Question: <URL>
In this tutorial, we can get data via GET method directly from browser, as in image below:

Here is:
'''
[OperationContract]
[WebGet(UriTemplate = "/{year}")]
IssuesData GetIssuesByYear(string year);
'''
I have similar method in my project:
'''
[ServiceContract]
public interface IRegistrationService
{
[OperationContract]
[WebGet(UriTemplate = "/GetUser/{number}")]
Users GetUsers(string number);
}
'''
But when I type in browser
> localhost:26451/RegistrationService.svc/GetUser/1
There is nothing.. It didn't invoke method (checking with debugger). On the other side, example from msdn works nice, and the method is invoked.
What is wrong?
I bet there is some case in web.config file. This is my webconfig:
'''
<configuration>
<configSections>
<!-- For more information on Entity Framework configuration, visit http://go.microsoft.com/fwlink/?LinkID=237468 -->
<section name="entityFramework" type="System.Data.Entity.Internal.ConfigFile.EntityFrameworkSection, EntityFramework, Version=5.0.0.0, Culture=neutral, PublicKeyToken=b77a5c561934e089" requirePermission="false" />
</configSections>
<appSettings>
<add key="aspnet:UseTaskFriendlySynchronizationContext" value="true" />
</appSettings>
<system.web>
<compilation debug="true" targetFramework="4.5"><assemblies><add assembly="System.Data.Entity, Version=4.0.0.0, Culture=neutral, PublicKeyToken=b77a5c561934e089" /></assemblies></compilation>
<httpRuntime targetFramework="4.5" />
</system.web>
<system.serviceModel>
<behaviors>
<serviceBehaviors>
<behavior>
<!-- To avoid disclosing metadata information, set the values below to false before deployment -->
<serviceMetadata httpGetEnabled="true" httpsGetEnabled="true" />
<!-- To receive exception details in faults for debugging purposes, set the value below to true. Set to false before deployment to avoid disclosing exception information -->
<serviceDebug includeExceptionDetailInFaults="false" />
</behavior>
</serviceBehaviors>
</behaviors>
<protocolMapping>
<add binding="basicHttpsBinding" scheme="https" />
</protocolMapping>
<serviceHostingEnvironment aspNetCompatibilityEnabled="true" multipleSiteBindingsEnabled="true" />
</system.serviceModel>
<system.webServer>
<modules runAllManagedModulesForAllRequests="true" />
<!--
To browse web app root directory during debugging, set the value below to true.
Set to false before deployment to avoid disclosing web app folder information.
-->
<directoryBrowse enabled="true" />
</system.webServer>
<entityFramework>
<defaultConnectionFactory type="System.Data.Entity.Infrastructure.SqlConnectionFactory, EntityFramework" />
</entityFramework>
</configuration>
'''
and web.config from msdn example:
'''
<?xml version="1.0"?>
<configuration>
<configSections>
<sectionGroup name="system.web.extensions" type="System.Web.Configuration.SystemWebExtensionsSectionGroup, System.Web.Extensions, Version=3.5.0.0, Culture=neutral, PublicKeyToken=31BF3856AD364E35">
<sectionGroup name="scripting" type="System.Web.Configuration.ScriptingSectionGroup, System.Web.Extensions, Version=3.5.0.0, Culture=neutral, PublicKeyToken=31BF3856AD364E35">
<section name="scriptResourceHandler" type="System.Web.Configuration.ScriptingScriptResourceHandlerSection, System.Web.Extensions, Version=3.5.0.0, Culture=neutral, PublicKeyToken=31BF3856AD364E35" requirePermission="false" allowDefinition="MachineToApplication"/>
<sectionGroup name="webServices" type="System.Web.Configuration.ScriptingWebServicesSectionGroup, System.Web.Extensions, Version=3.5.0.0, Culture=neutral, PublicKeyToken=31BF3856AD364E35">
<section name="jsonSerialization" type="System.Web.Configuration.ScriptingJsonSerializationSection, System.Web.Extensions, Version=3.5.0.0, Culture=neutral, PublicKeyToken=31BF3856AD364E35" requirePermission="false" allowDefinition="Everywhere"/>
<section name="profileService" type="System.Web.Configuration.ScriptingProfileServiceSection, System.Web.Extensions, Version=3.5.0.0, Culture=neutral, PublicKeyToken=31BF3856AD364E35" requirePermission="false" allowDefinition="MachineToApplication"/>
<section name="authenticationService" type="System.Web.Configuration.ScriptingAuthenticationServiceSection, System.Web.Extensions, Version=3.5.0.0, Culture=neutral, PublicKeyToken=31BF3856AD364E35" requirePermission="false" allowDefinition="MachineToApplication"/>
<section name="roleService" type="System.Web.Configuration.ScriptingRoleServiceSection, System.Web.Extensions, Version=3.5.0.0, Culture=neutral, PublicKeyToken=31BF3856AD364E35" requirePermission="false" allowDefinition="MachineToApplication"/>
</sectionGroup>
</sectionGroup>
</sectionGroup>
</configSections>
<appSettings/>
<connectionStrings/>
<system.web>
<!--
Set compilation debug="true" to insert debugging
symbols into the compiled page. Because this
affects performance, set this value to true only
during development.
-->
<compilation debug="true">
<assemblies>
<add assembly="System.Core, Version=3.5.0.0, Culture=neutral, PublicKeyToken=B77A5C561934E089"/>
<add assembly="System.Data.DataSetExtensions, Version=3.5.0.0, Culture=neutral, PublicKeyToken=B77A5C561934E089"/>
<add assembly="System.Web.Extensions, Version=3.5.0.0, Culture=neutral, PublicKeyToken=31BF3856AD364E35"/>
<add assembly="System.Xml.Linq, Version=3.5.0.0, Culture=neutral, PublicKeyToken=B77A5C561934E089"/>
</assemblies>
</compilation>
<!--
The <authentication> section enables configuration
of the security authentication mode used by
ASP.NET to identify an incoming user.
-->
<authentication mode="Windows"/>
<!--
The <customErrors> section enables configuration
of what to do if/when an unhandled error occurs
during the execution of a request. Specifically,
it enables developers to configure html error pages
to be displayed in place of a error stack trace.
<customErrors mode="RemoteOnly" defaultRedirect="GenericErrorPage.htm">
<error statusCode="403" redirect="NoAccess.htm" />
<error statusCode="404" redirect="FileNotFound.htm" />
</customErrors>
-->
<pages>
<controls>
<add tagPrefix="asp" namespace="System.Web.UI" assembly="System.Web.Extensions, Version=3.5.0.0, Culture=neutral, PublicKeyToken=31BF3856AD364E35"/>
<add tagPrefix="asp" namespace="System.Web.UI.WebControls" assembly="System.Web.Extensions, Version=3.5.0.0, Culture=neutral, PublicKeyToken=31BF3856AD364E35"/>
</controls>
</pages>
<httpHandlers>
<remove verb="*" path="*.asmx"/>
<add verb="*" path="*.asmx" validate="false" type="System.Web.Script.Services.ScriptHandlerFactory, System.Web.Extensions, Version=3.5.0.0, Culture=neutral, PublicKeyToken=31BF3856AD364E35"/>
<add verb="*" path="*_AppService.axd" validate="false" type="System.Web.Script.Services.ScriptHandlerFactory, System.Web.Extensions, Version=3.5.0.0, Culture=neutral, PublicKeyToken=31BF3856AD364E35"/>
<add verb="GET,HEAD" path="ScriptResource.axd" type="System.Web.Handlers.ScriptResourceHandler, System.Web.Extensions, Version=3.5.0.0, Culture=neutral, PublicKeyToken=31BF3856AD364E35" validate="false"/>
</httpHandlers>
<httpModules>
<add name="ScriptModule" type="System.Web.Handlers.ScriptModule, System.Web.Extensions, Version=3.5.0.0, Culture=neutral, PublicKeyToken=31BF3856AD364E35"/>
</httpModules>
</system.web>
<system.codedom>
<compilers>
<compiler language="c#;cs;csharp" extension=".cs" warningLevel="4" type="Microsoft.CSharp.CSharpCodeProvider, System, Version=2.0.0.0, Culture=neutral, PublicKeyToken=b77a5c561934e089">
<providerOption name="CompilerVersion" value="v3.5"/>
<providerOption name="WarnAsError" value="false"/>
</compiler>
</compilers>
</system.codedom>
<!--
The system.webServer section is required for running ASP.NET AJAX under Internet
Information Services 7.0. It is not necessary for previous version of IIS.
-->
<system.webServer>
<validation validateIntegratedModeConfiguration="false"/>
<modules>
<remove name="ScriptModule"/>
<add name="ScriptModule" preCondition="managedHandler" type="System.Web.Handlers.ScriptModule, System.Web.Extensions, Version=3.5.0.0, Culture=neutral, PublicKeyToken=31BF3856AD364E35"/>
</modules>
<handlers>
<remove name="WebServiceHandlerFactory-Integrated"/>
<remove name="ScriptHandlerFactory"/>
<remove name="ScriptHandlerFactoryAppServices"/>
<remove name="ScriptResource"/>
<add name="ScriptHandlerFactory" verb="*" path="*.asmx" preCondition="integratedMode" type="System.Web.Script.Services.ScriptHandlerFactory, System.Web.Extensions, Version=3.5.0.0, Culture=neutral, PublicKeyToken=31BF3856AD364E35"/>
<add name="ScriptHandlerFactoryAppServices" verb="*" path="*_AppService.axd" preCondition="integratedMode" type="System.Web.Script.Services.ScriptHandlerFactory, System.Web.Extensions, Version=3.5.0.0, Culture=neutral, PublicKeyToken=31BF3856AD364E35"/>
<add name="ScriptResource" preCondition="integratedMode" verb="GET,HEAD" path="ScriptResource.axd" type="System.Web.Handlers.ScriptResourceHandler, System.Web.Extensions, Version=3.5.0.0, Culture=neutral, PublicKeyToken=31BF3856AD364E35"/>
</handlers>
</system.webServer>
<runtime>
<assemblyBinding xmlns="urn:schemas-microsoft-com:asm.v1">
<dependentAssembly>
<assemblyIdentity name="System.Web.Extensions" publicKeyToken="31bf3856ad364e35"/>
<bindingRedirect oldVersion="1.0.0.0-1.1.0.0" newVersion="3.5.0.0"/>
</dependentAssembly>
<dependentAssembly>
<assemblyIdentity name="System.Web.Extensions.Design" publicKeyToken="31bf3856ad364e35"/>
<bindingRedirect oldVersion="1.0.0.0-1.1.0.0" newVersion="3.5.0.0"/>
</dependentAssembly>
</assemblyBinding>
</runtime>
<system.serviceModel>
</system.serviceModel>
</configuration>
'''
Should I change something?
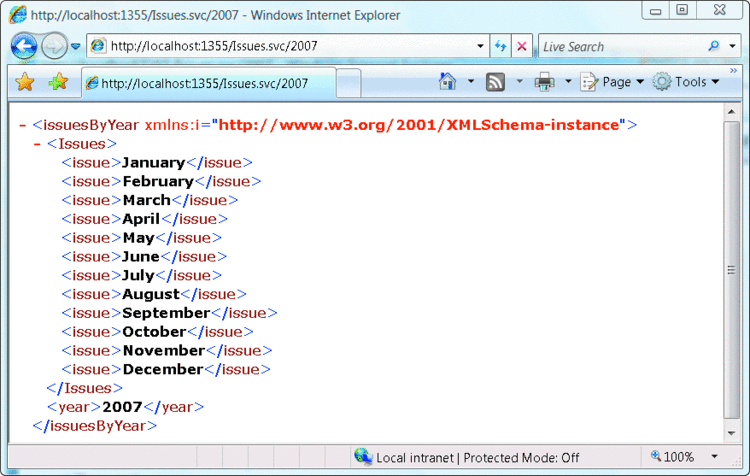
Answer: There are no endpoints configured in 'web.config'. for this particular example POX (webhttpbinding) endpoint should be configured.